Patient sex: M
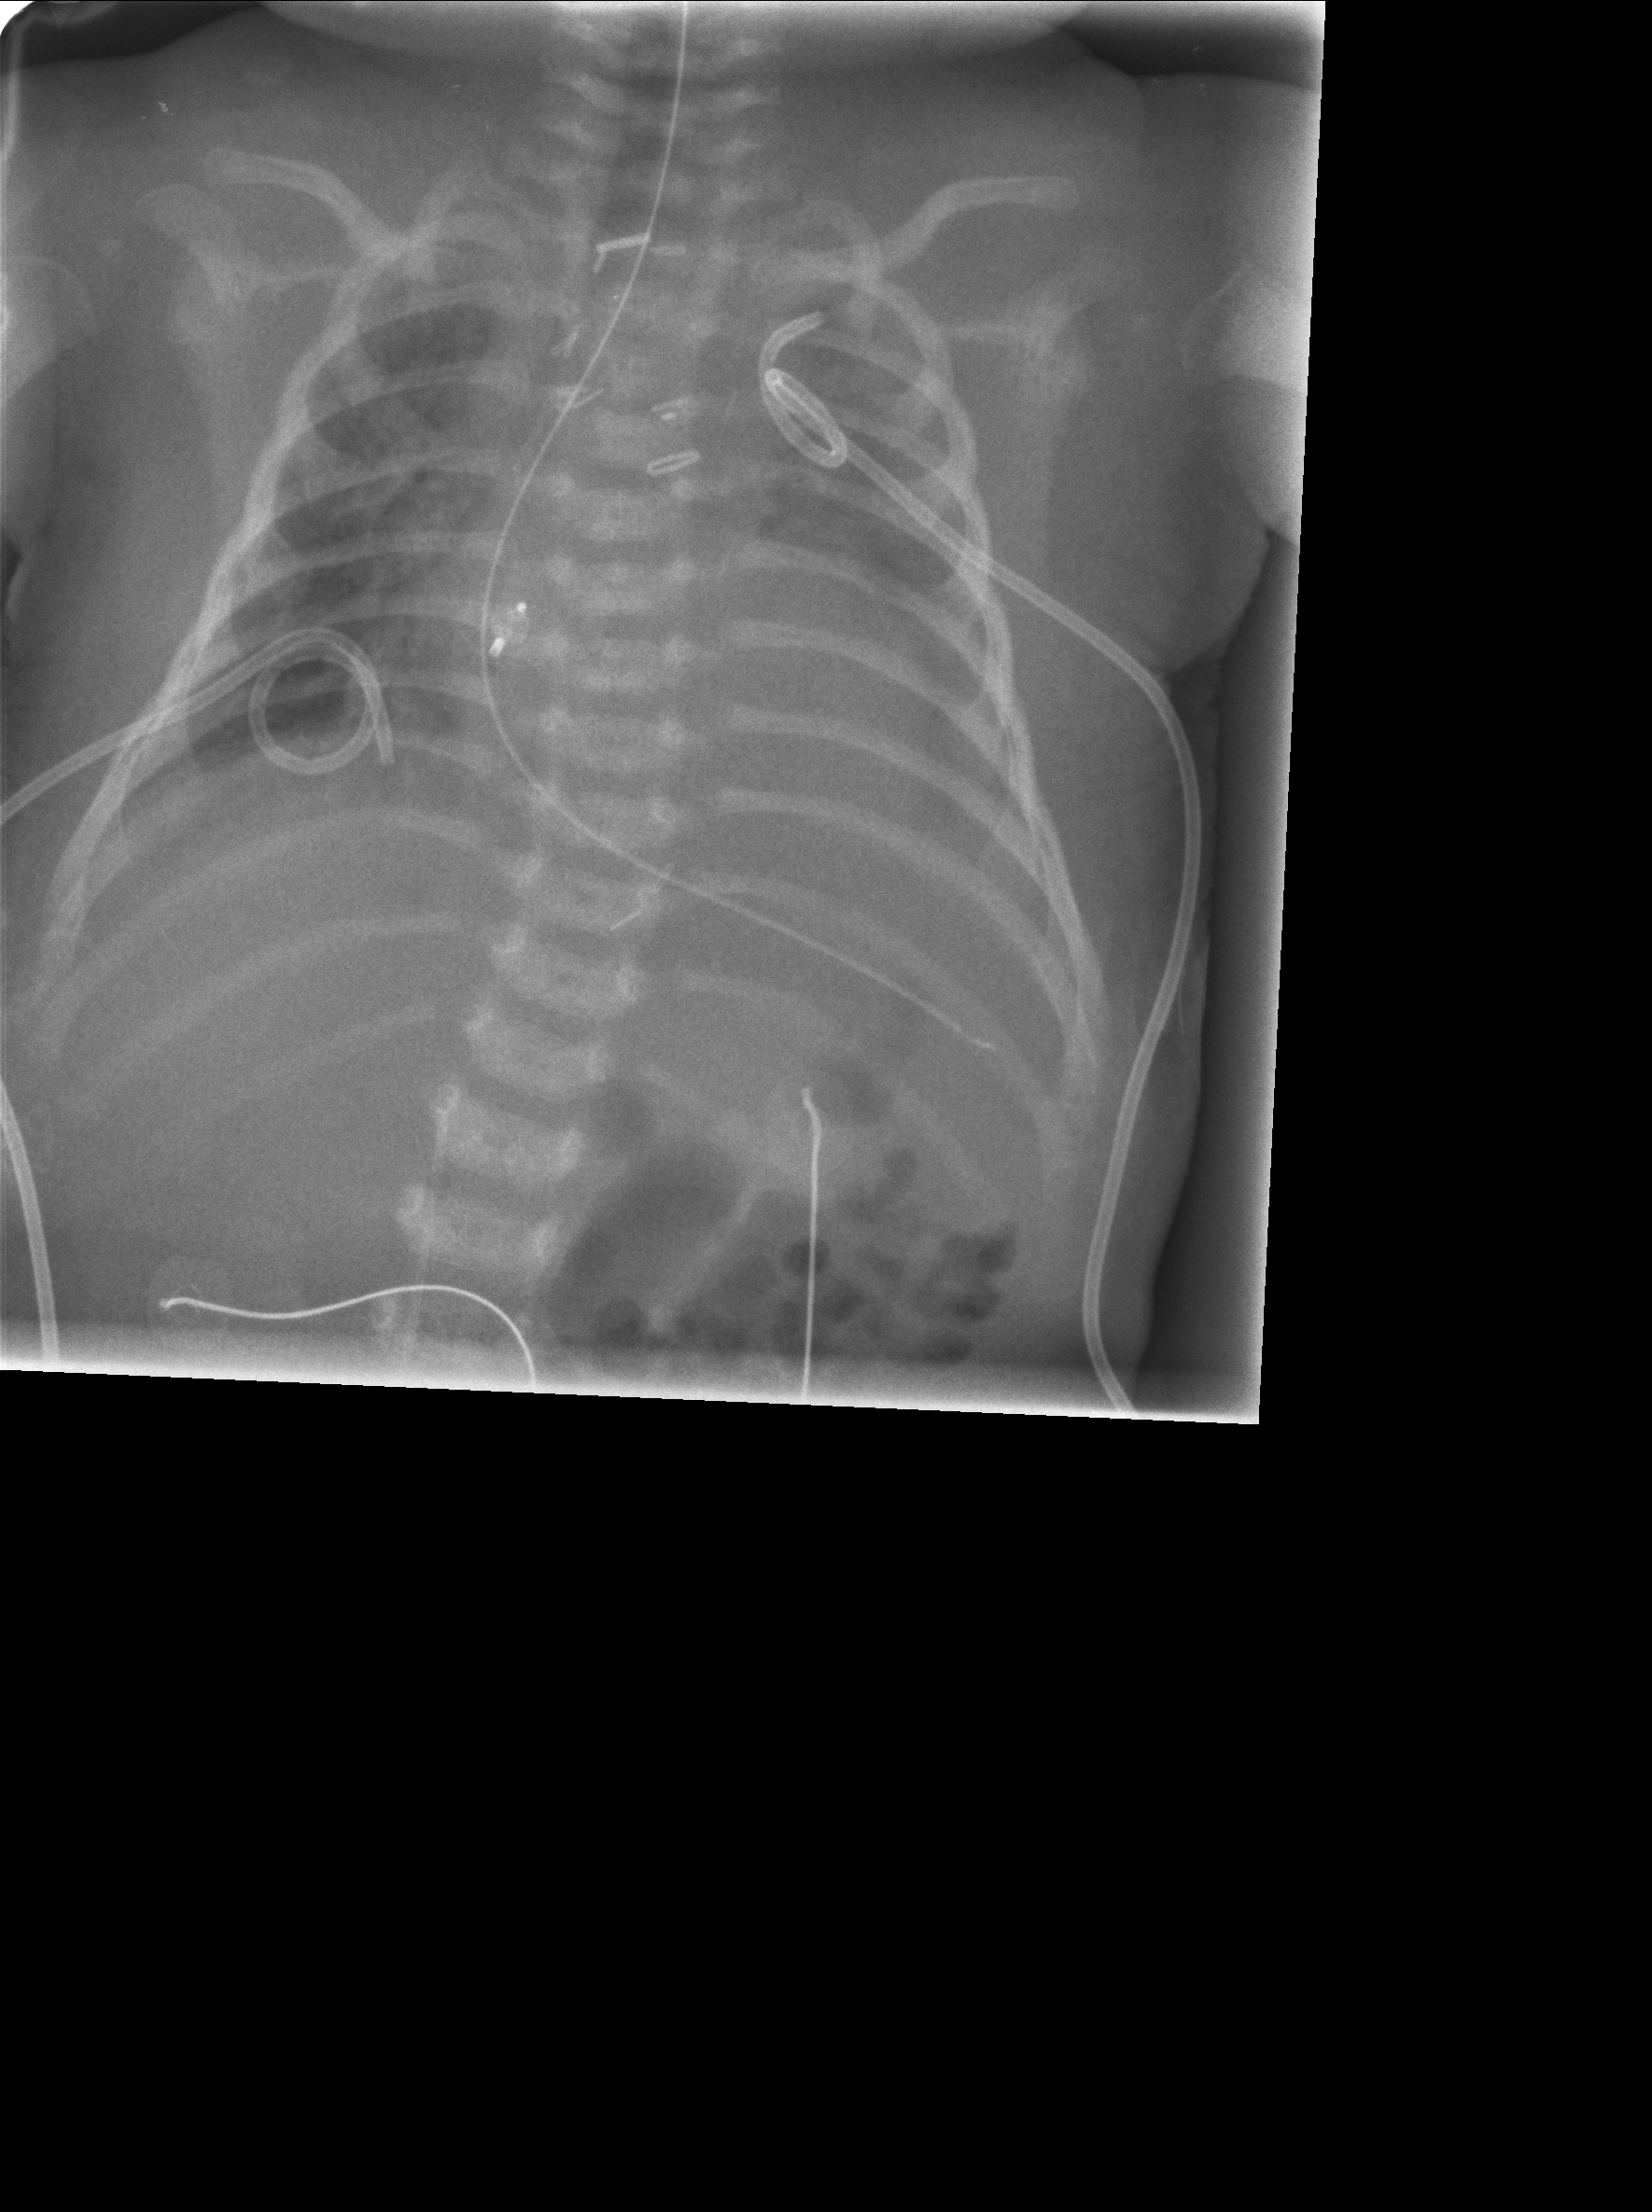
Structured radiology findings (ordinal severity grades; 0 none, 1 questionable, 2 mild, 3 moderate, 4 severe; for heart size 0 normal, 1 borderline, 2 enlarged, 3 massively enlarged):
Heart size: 1
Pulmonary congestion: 2
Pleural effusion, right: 2
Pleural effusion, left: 3
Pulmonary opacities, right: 2
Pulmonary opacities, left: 3
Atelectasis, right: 3
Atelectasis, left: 3